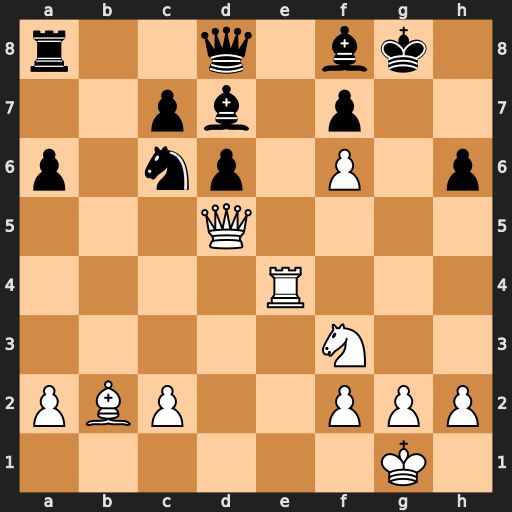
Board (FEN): r2q1bk1/2pb1p2/p1np1P1p/3Q4/4R3/5N2/PBP2PPP/6K1
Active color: w
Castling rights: -
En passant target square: -
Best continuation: Ng5 Qe8 Rxe8